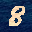
Label: 8